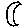
Label: moon